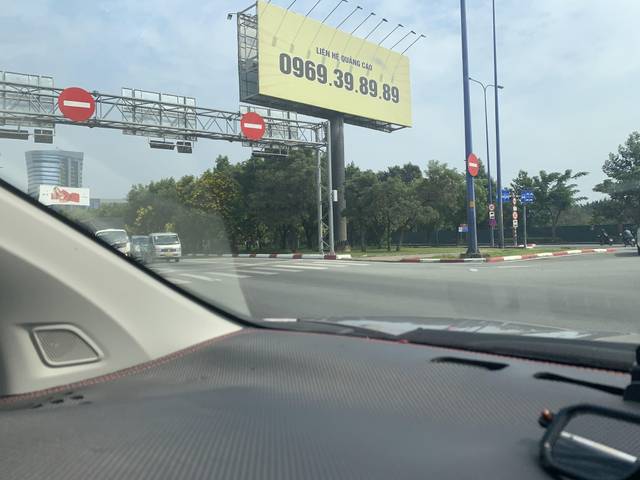
Region: Vietnam
Coordinates: 10.771, 106.717